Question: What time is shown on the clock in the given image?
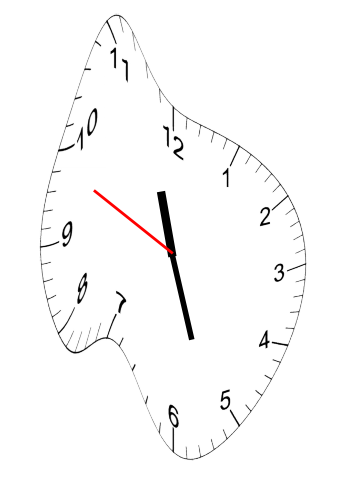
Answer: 11:26:49